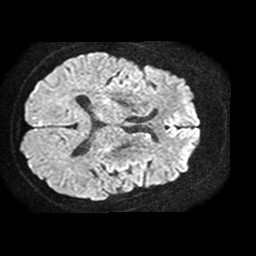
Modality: TRACE
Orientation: axial
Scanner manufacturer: philips
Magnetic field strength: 1.5 T
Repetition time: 3.686 s
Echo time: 0.09411 s